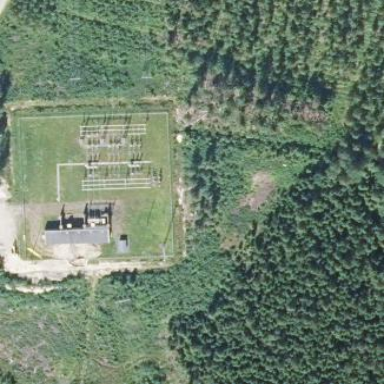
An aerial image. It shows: Industrial power substation.